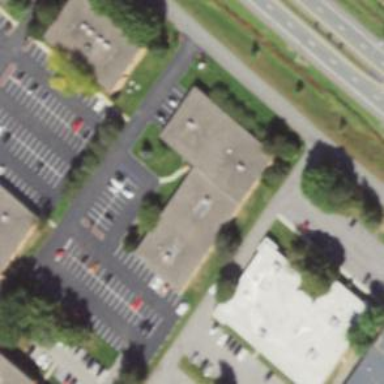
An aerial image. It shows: Building.